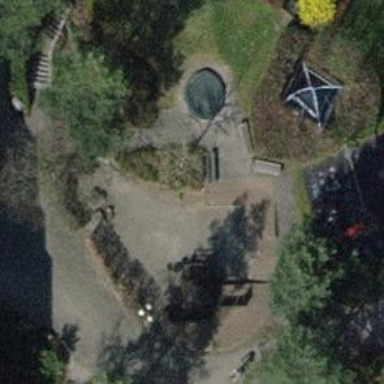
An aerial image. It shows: Playground area for leisure land.